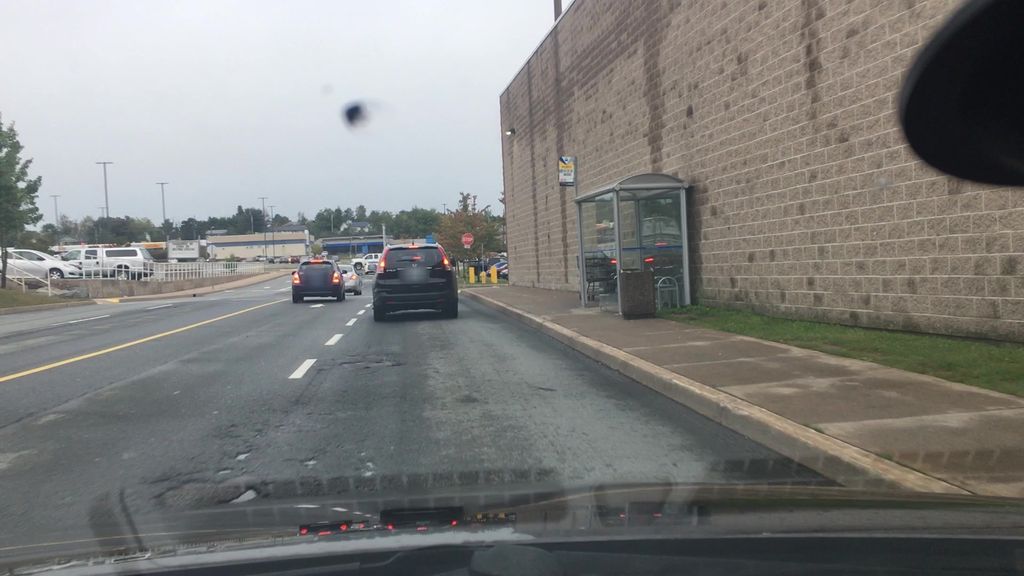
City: halifax